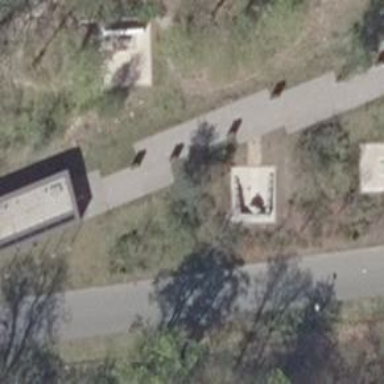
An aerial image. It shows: Historic memorial.